Aerial crown-view tile of a tropical tree (Barro Colorado Island, Panama), acquired 20241112:
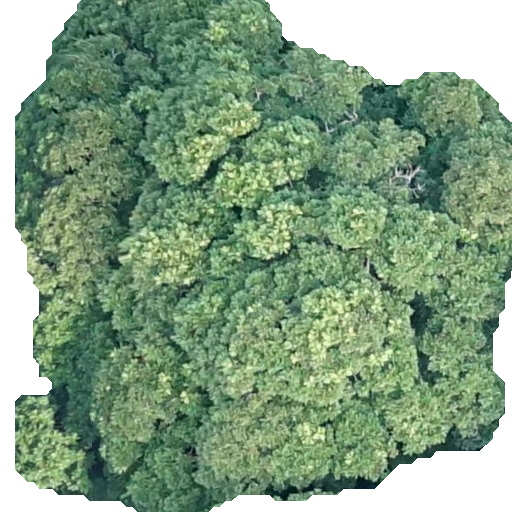
Species: Dipteryx oleifera
GBIF accepted scientific name: Dipteryx oleifera
Crown area: 344.702 m²